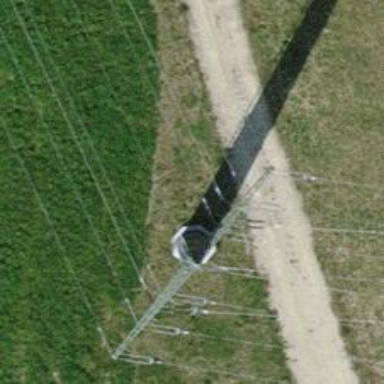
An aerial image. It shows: Power line is depicted.